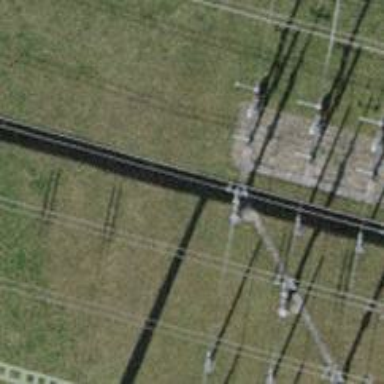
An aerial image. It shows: Switch used for power control.